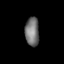
Tissue: lung
Cell type: Endothelial cells
Senescence score: 0.6498
Nuclear area (px): 398
Mean DAPI intensity: 114.163